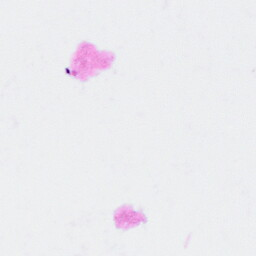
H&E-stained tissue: Breast